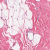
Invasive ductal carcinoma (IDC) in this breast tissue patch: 0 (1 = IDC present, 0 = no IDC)